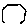
Label: hexagon